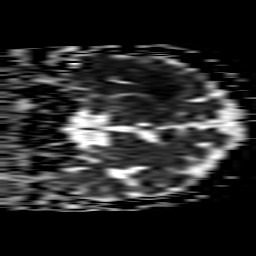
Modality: ADC
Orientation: coronal
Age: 80
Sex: female
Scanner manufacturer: philips
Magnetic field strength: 1.5 T
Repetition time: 3.681 s
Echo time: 0.09411 s